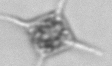
Label: Dictyocha